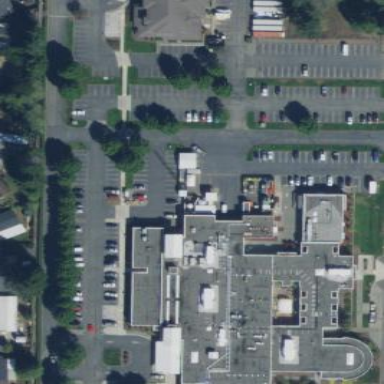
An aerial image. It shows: Hospital providing healthcare services.